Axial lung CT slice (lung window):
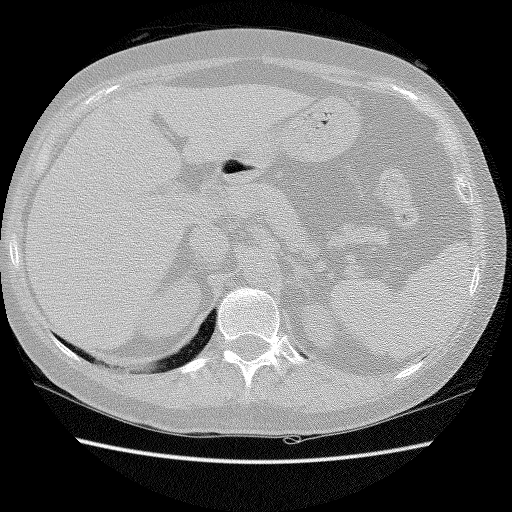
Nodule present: no